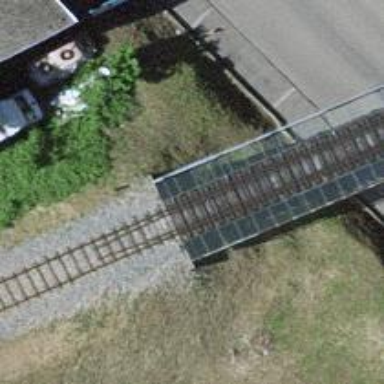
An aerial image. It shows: Railway spur bridge over rail line.